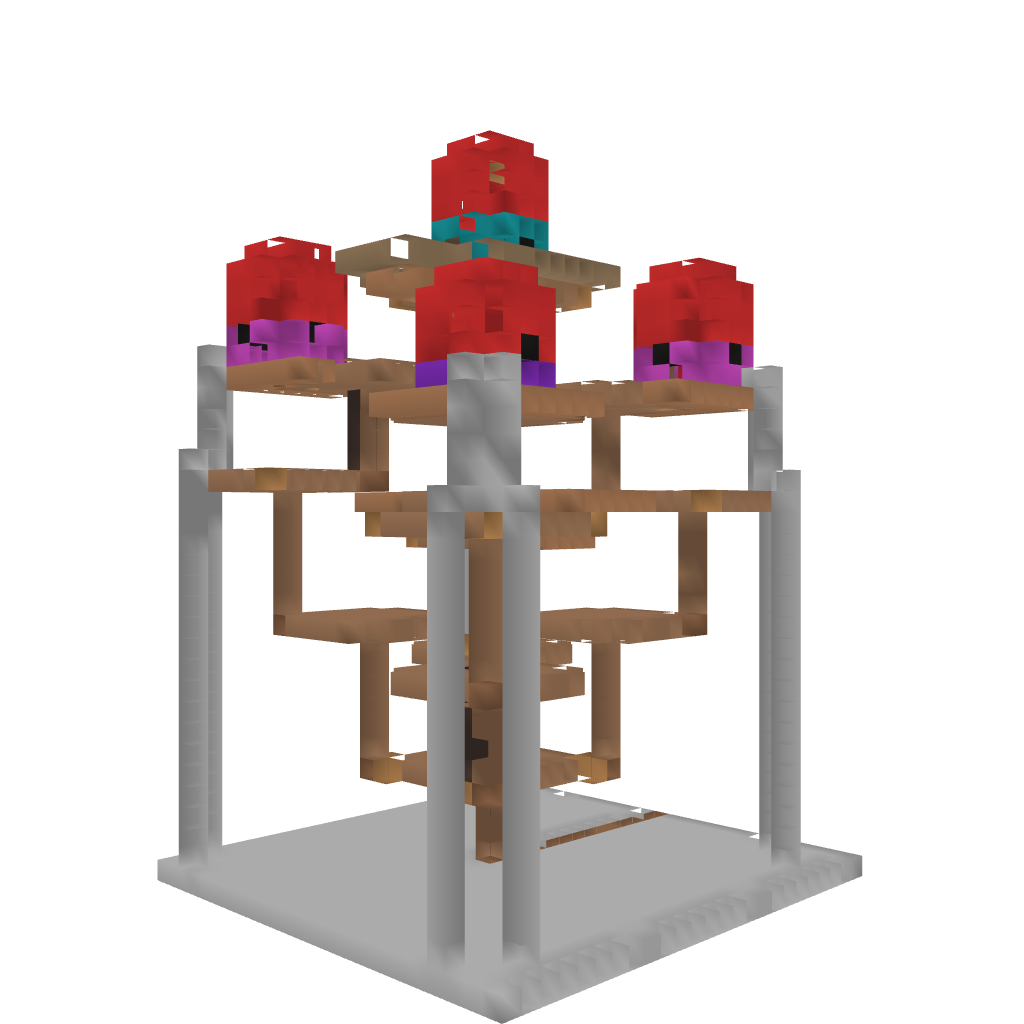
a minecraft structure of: Shroom Village